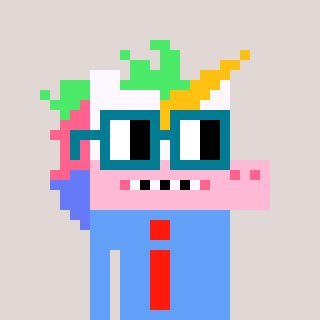
a pixel art character with square dark green glasses, a unicorn-shaped head and a blue-colored body on a warm background